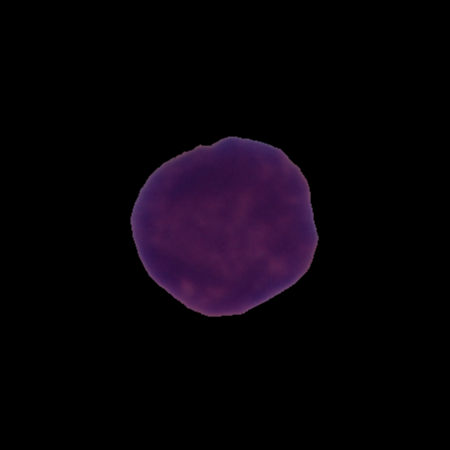
Label: healthy